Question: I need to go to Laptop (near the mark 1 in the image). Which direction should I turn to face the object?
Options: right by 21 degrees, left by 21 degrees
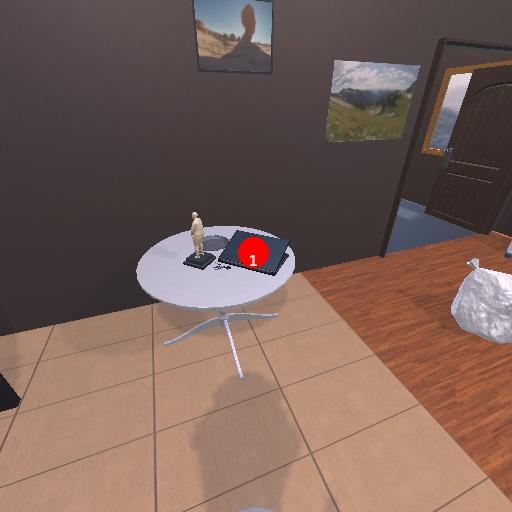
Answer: right by 21 degrees